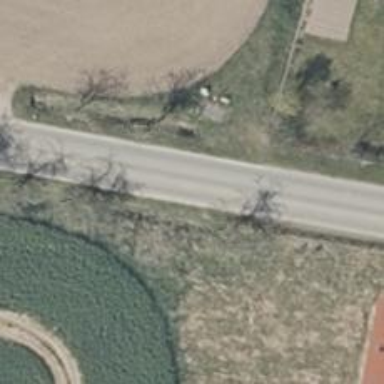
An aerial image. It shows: Secondary road with asphalt surface.